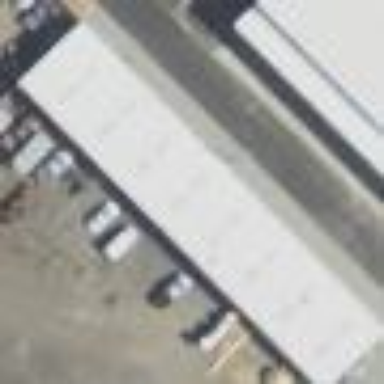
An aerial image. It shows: Commercial building.